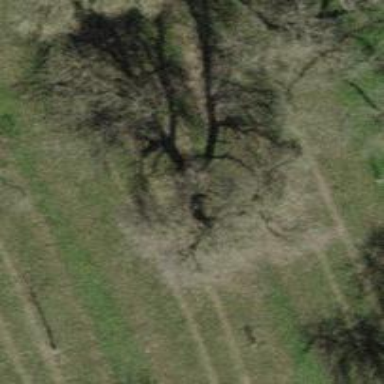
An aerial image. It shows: Beautiful tree in nature.